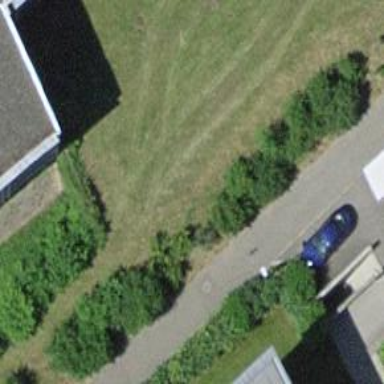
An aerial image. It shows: Bollard barrier.